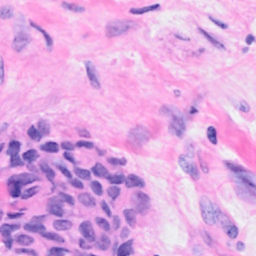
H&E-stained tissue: Breast